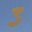
Label: 3